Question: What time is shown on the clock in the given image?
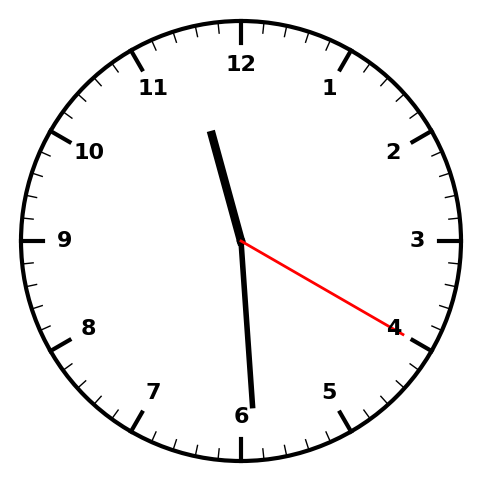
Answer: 11:29:20